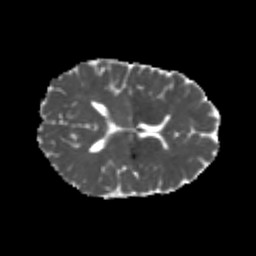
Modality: MD
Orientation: axial
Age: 22
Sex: female
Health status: healthy
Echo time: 0.074 s